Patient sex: M
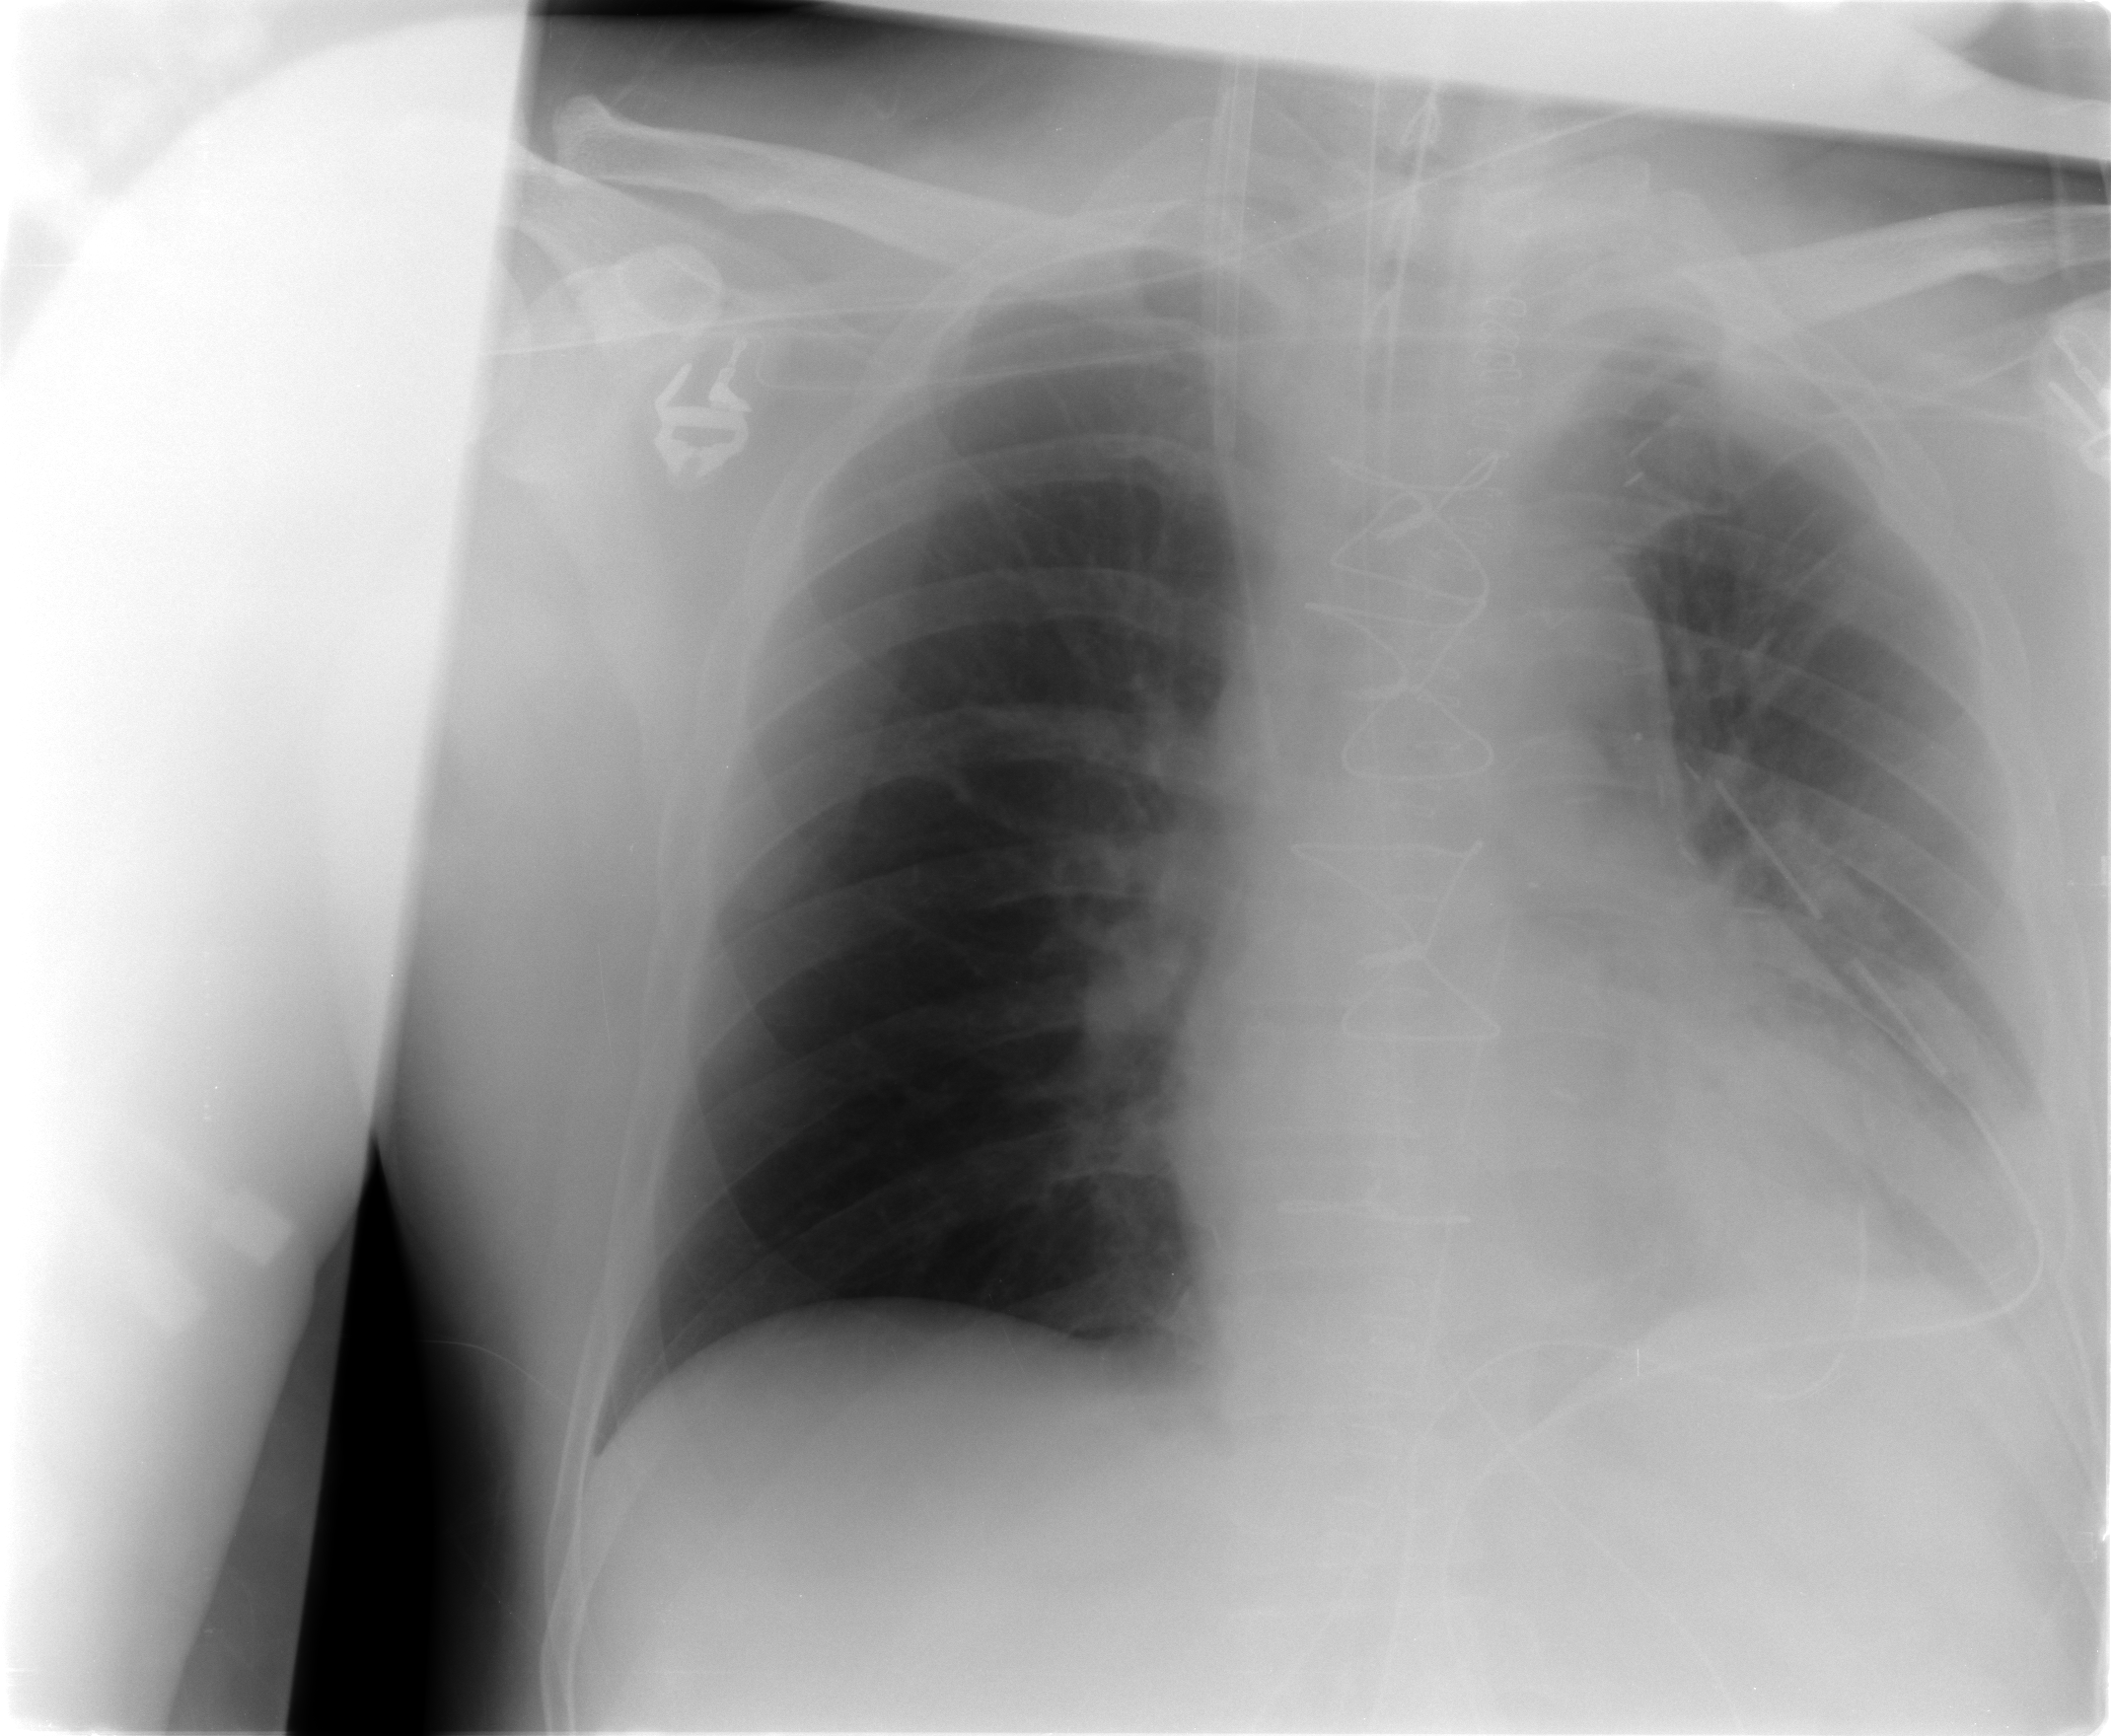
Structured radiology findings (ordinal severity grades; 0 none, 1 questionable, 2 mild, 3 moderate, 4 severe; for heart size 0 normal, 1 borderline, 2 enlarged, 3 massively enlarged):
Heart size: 1
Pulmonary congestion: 2
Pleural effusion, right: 0
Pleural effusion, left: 2
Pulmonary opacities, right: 0
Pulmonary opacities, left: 2
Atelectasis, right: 0
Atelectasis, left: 2